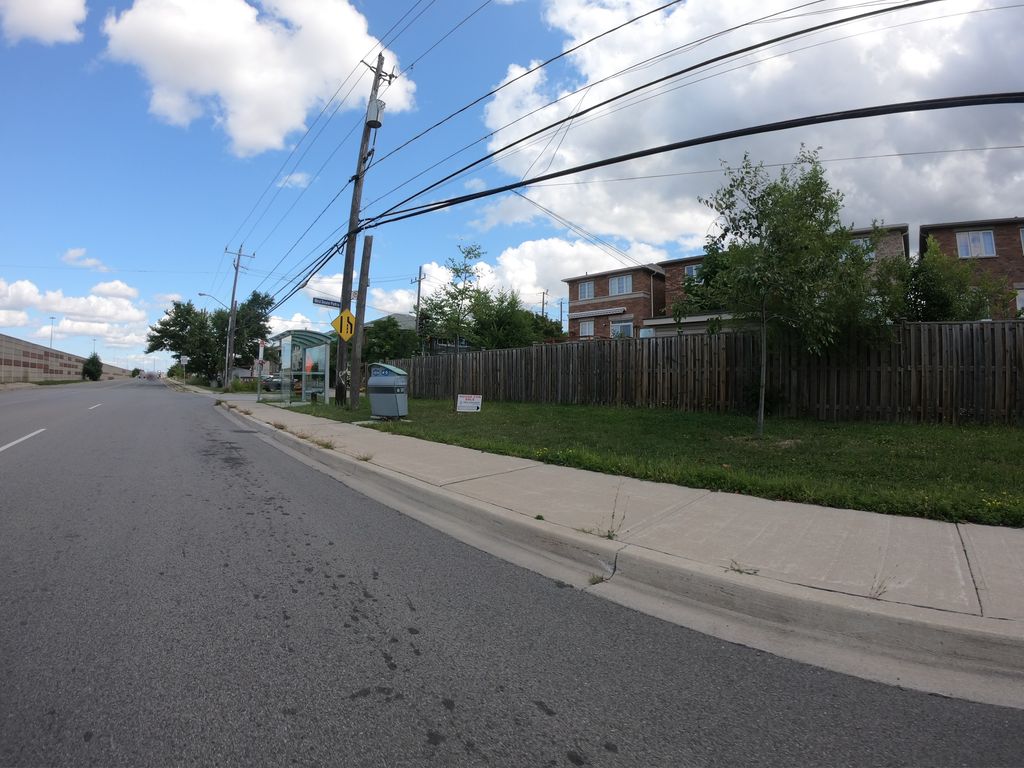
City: toronto